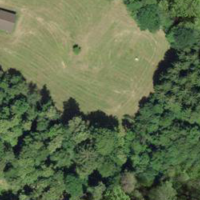
EUNIS habitat code: 44
Species observed at this site:
Primula veris